Aerial crown-view tile of a tropical tree (Barro Colorado Island, Panama), acquired 20250616:
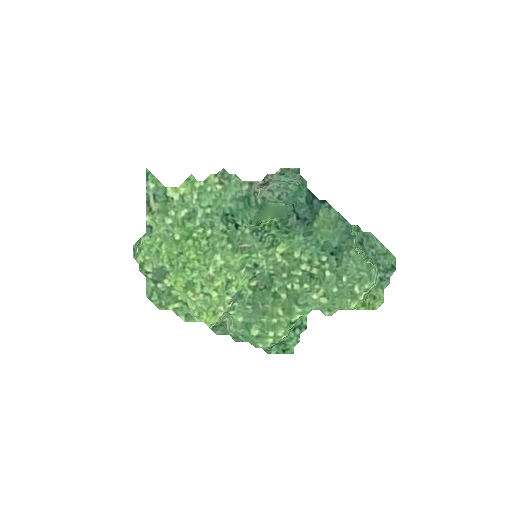
Species: Jacaranda copaia
GBIF accepted scientific name: Jacaranda copaia
Crown area: 47.839 m²